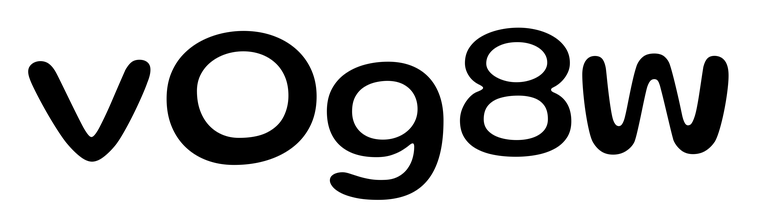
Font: Gluten_Regular